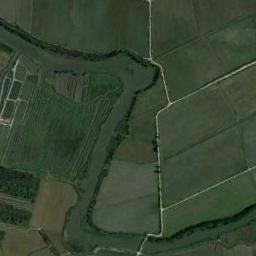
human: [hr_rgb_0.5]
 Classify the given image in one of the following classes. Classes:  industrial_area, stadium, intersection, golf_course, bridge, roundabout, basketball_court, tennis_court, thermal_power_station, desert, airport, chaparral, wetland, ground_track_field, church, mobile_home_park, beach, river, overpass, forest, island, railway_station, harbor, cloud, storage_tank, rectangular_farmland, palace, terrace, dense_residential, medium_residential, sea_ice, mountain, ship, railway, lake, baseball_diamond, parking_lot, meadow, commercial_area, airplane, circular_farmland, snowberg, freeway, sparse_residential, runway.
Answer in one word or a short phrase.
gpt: river